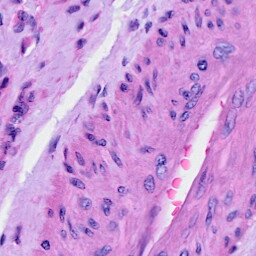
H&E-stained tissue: Cervix